Question: Hi this may sound like a dumb question, but I am trying to use the NReco PDF library in my VB.NET Win Form application, and I am getting this error when I try to compile my code:
I added the reference to the DLL and when I first wrote this code:
'''
Dim converter As New NReco.PdfGenerator.HtmlToPdfConverter
'''
It recognized the NReco namespace and everything seemed fine, but whenever I try to compile it acts like the DLL is missing. I know this library is written in C# but the site just said it was a .NET library, and I have used other libraries written in C# with no problem.
Any ideas on why this isn't working?

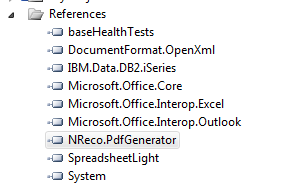
Answer: I never could figure out why NReco wasn't working, but I did find a pretty awesome alternative that works very well.
Nuget Package: <URL>
Source Code: <URL>
This library uses WebKit Engine to convert HTML to PDF and it does a very nice job of rendering things correctly thanks to WebKit.
It is relatively easy to use and it is free to use under the creative commons license. I highly recommend this library for anybody wanting this functionality for free.